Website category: book
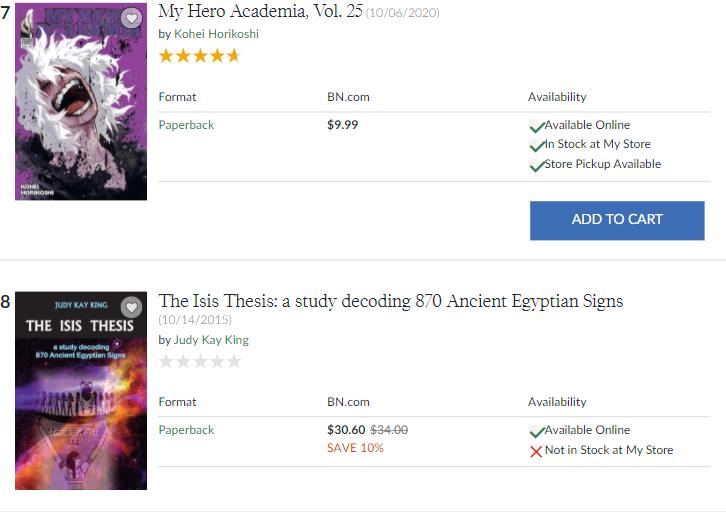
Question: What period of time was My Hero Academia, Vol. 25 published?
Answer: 10/06/2020

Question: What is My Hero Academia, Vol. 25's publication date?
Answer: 10/06/2020

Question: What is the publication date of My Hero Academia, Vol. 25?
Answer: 10/06/2020

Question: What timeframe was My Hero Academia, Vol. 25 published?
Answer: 10/06/2020

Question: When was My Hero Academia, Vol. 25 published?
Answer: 10/06/2020

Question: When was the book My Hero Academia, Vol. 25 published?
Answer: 10/06/2020

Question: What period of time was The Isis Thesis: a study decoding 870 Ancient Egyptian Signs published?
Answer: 10/14/2015

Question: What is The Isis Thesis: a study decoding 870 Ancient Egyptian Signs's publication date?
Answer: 10/14/2015

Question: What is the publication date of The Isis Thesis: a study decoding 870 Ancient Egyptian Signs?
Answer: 10/14/2015

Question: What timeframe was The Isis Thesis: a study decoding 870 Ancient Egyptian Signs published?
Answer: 10/14/2015

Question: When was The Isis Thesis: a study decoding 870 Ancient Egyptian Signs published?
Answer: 10/14/2015

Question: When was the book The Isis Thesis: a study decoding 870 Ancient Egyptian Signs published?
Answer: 10/14/2015

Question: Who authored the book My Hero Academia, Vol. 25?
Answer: Kohei Horikoshi

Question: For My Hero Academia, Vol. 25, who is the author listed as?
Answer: Kohei Horikoshi

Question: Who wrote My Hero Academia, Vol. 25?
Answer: Kohei Horikoshi

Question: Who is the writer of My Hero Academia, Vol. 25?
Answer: Kohei Horikoshi

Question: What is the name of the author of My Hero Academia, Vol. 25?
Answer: Kohei Horikoshi

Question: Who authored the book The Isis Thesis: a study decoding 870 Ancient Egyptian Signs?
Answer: Judy Kay King

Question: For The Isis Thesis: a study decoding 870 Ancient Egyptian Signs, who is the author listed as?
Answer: Judy Kay King

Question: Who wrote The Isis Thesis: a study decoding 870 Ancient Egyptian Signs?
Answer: Judy Kay King

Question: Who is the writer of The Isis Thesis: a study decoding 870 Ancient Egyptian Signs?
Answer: Judy Kay King

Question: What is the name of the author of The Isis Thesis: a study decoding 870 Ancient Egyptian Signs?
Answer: Judy Kay King

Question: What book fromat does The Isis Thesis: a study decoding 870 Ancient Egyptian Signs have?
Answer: Paperback

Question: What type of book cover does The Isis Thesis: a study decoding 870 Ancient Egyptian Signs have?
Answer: Paperback

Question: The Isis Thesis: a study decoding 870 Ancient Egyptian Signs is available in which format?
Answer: Paperback

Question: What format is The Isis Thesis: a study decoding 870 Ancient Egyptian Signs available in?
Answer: Paperback

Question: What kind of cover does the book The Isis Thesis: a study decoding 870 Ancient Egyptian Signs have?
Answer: Paperback

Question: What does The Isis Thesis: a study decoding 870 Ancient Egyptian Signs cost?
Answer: $30.60

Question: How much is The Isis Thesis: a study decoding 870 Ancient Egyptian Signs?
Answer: $30.60

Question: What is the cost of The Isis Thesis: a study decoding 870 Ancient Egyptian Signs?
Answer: $30.60

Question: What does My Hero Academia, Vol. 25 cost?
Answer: $9.99

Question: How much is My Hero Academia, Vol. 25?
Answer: $9.99

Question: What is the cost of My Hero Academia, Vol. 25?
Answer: $9.99

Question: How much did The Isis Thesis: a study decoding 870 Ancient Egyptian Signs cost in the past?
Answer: $34.00

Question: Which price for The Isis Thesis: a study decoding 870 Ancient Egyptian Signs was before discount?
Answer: $34.00

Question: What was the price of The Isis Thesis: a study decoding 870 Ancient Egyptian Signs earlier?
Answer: $34.00

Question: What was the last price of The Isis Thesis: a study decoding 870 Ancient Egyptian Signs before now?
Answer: $34.00

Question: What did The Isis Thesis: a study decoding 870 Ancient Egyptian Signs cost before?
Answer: $34.00

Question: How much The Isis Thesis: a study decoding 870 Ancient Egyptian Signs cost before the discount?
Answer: $34.00

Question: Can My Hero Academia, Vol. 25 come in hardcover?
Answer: no

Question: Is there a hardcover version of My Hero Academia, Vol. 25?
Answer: no

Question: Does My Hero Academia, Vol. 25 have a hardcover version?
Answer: no

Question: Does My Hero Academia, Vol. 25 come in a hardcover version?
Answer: no

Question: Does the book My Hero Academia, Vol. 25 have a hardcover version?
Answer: no

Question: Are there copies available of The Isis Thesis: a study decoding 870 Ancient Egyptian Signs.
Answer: yes

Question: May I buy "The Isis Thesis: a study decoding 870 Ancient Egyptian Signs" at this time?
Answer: yes

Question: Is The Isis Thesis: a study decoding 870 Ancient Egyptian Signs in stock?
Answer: yes

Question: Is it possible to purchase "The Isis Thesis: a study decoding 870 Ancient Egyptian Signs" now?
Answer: yes

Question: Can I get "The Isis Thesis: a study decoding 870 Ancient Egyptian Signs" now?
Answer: yes

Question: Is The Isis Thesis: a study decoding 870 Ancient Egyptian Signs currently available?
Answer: yes

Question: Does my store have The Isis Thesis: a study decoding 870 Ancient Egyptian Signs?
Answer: no

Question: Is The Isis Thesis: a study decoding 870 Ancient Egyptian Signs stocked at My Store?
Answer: no

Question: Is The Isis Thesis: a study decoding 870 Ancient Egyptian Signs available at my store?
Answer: no

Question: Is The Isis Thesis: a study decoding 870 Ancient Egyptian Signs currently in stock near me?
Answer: no

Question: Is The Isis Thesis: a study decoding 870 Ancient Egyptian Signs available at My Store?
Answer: no

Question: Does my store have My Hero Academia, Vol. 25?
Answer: yes

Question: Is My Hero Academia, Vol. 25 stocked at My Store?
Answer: yes

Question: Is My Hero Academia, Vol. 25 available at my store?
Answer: yes

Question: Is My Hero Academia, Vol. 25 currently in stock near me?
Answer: yes

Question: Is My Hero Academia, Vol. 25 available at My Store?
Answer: yes

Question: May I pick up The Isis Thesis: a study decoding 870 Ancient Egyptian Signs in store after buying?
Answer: no

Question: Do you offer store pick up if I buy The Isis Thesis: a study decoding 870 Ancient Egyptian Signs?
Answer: no

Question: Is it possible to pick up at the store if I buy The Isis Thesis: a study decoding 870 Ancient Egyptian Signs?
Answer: no

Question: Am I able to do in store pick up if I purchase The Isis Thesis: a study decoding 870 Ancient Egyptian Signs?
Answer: no